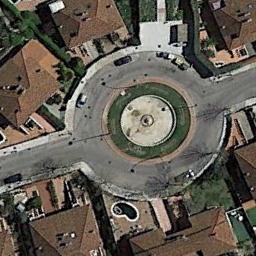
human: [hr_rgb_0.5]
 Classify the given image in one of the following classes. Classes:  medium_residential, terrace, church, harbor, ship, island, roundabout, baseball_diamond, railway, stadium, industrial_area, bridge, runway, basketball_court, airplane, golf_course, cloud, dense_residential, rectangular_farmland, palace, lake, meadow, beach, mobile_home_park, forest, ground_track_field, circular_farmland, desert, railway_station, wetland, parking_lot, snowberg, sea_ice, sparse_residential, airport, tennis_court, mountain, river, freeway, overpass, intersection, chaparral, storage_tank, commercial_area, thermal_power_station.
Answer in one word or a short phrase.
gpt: roundabout